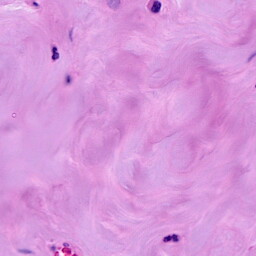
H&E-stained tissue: Breast